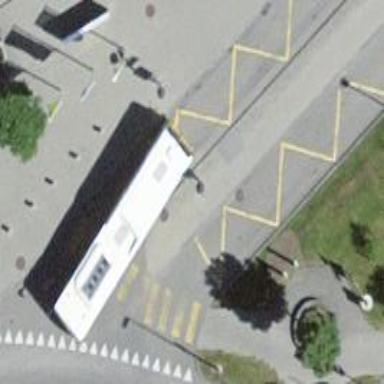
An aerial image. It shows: Platform with shelter for public transport.